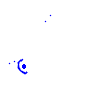
Particle: pion